Question: I was wondering how I could add this arrow in the action bar. I have already an action bar but can only add icons at the right hand side and is it possible to center the label?

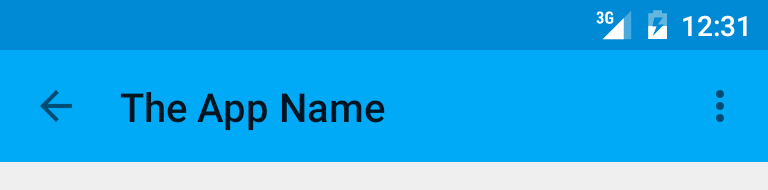
Answer: First, you'd have to define the parent 'Activity' for the one you'd like to display back button in. You do this via the manifest.
Do this in your 'AndroidManifest.xml' somewhere within the 'application' tag:
'''
<activity
android:name="com.example.myfirstapp.DisplayMessageActivity"
android:label="@string/title_activity_display_message"
android:parentActivityName="com.example.myfirstapp.MainActivity" >
<!-- Parent activity meta-data to support 4.0 and lower -->
<meta-data
android:name="android.support.PARENT_ACTIVITY"
android:value="com.example.myfirstapp.MainActivity" />
</activity>
'''
That done, all you'd need to do is to call this on your target 'Activity', right within its 'onCreate()' method:
'''
getActionBar().setDisplayHomeAsUpEnabled(true);
'''
..or, if you happen to use 'AppCompat' library in your project:
'''
getSupportActionBar().setDisplayHomeAsUpEnabled(true);
'''
You can refer to the official docs for up navigation <URL> for further details.